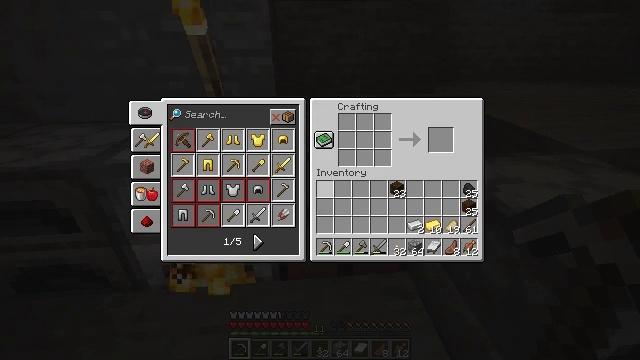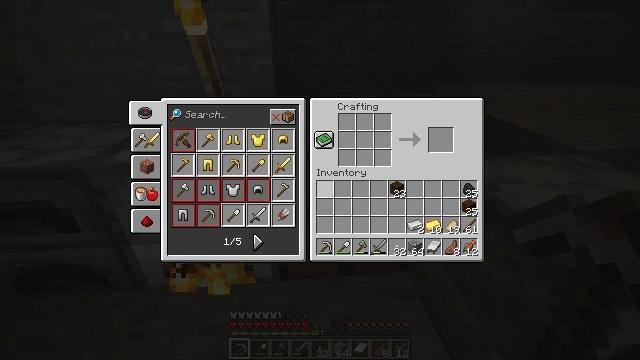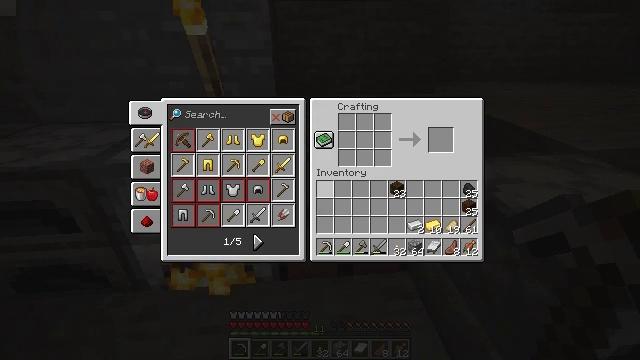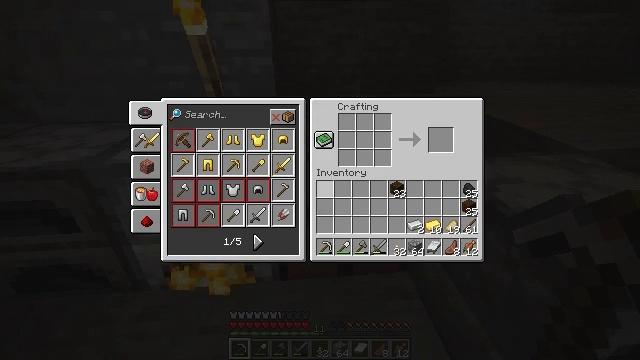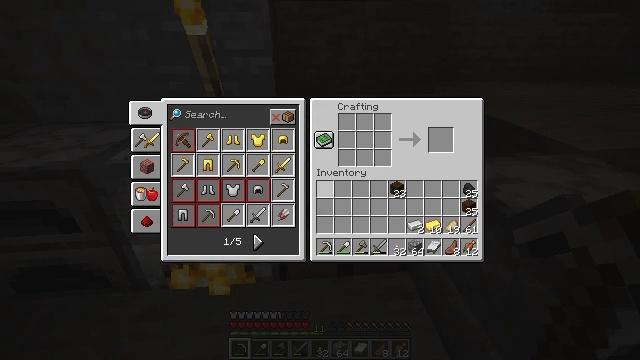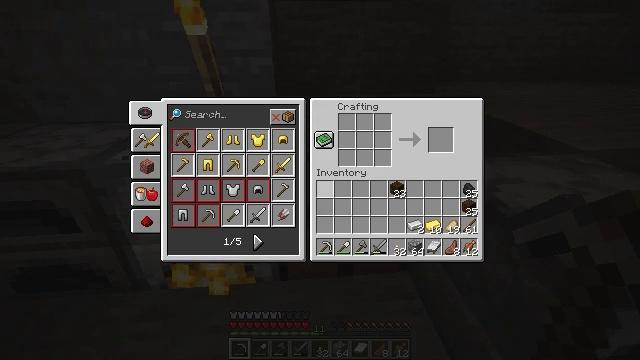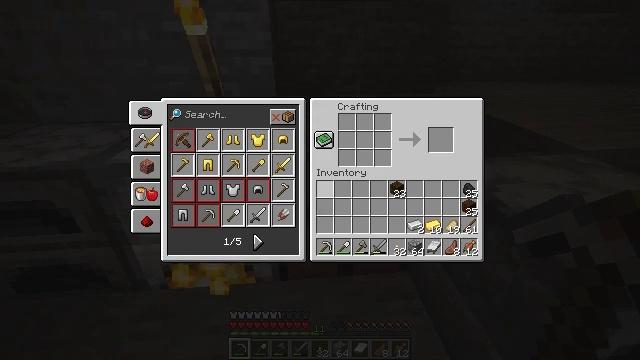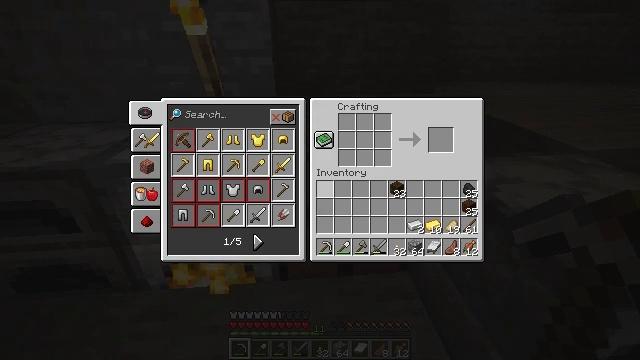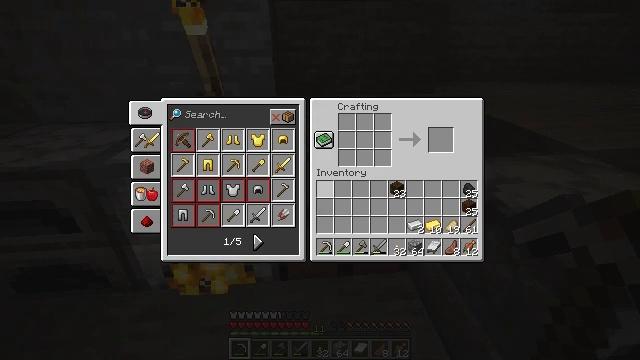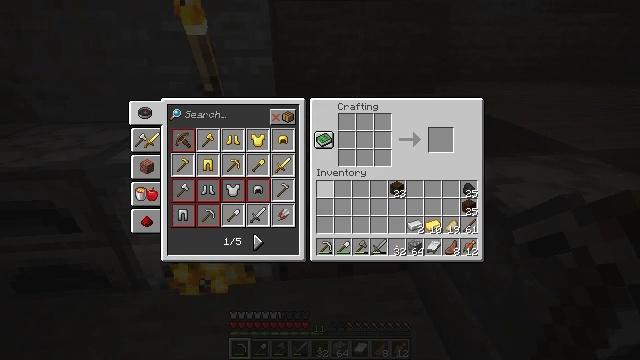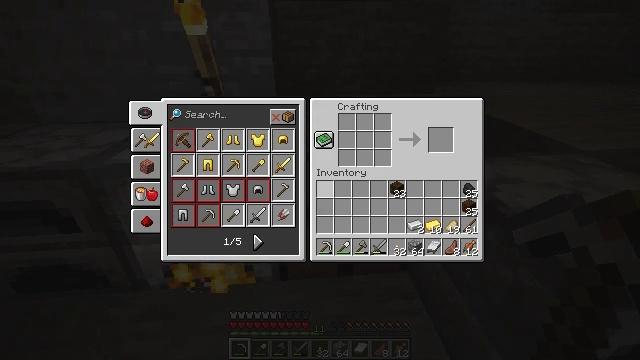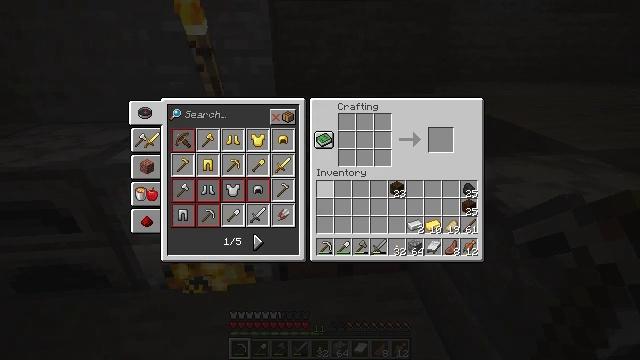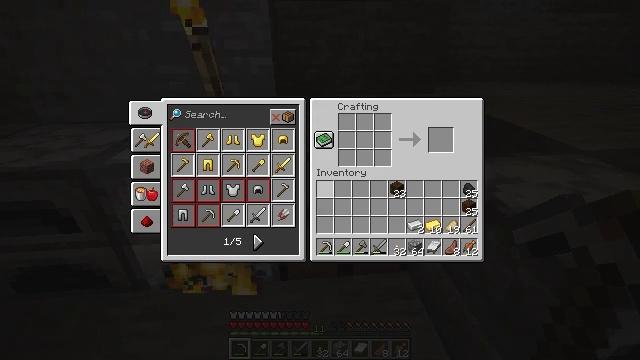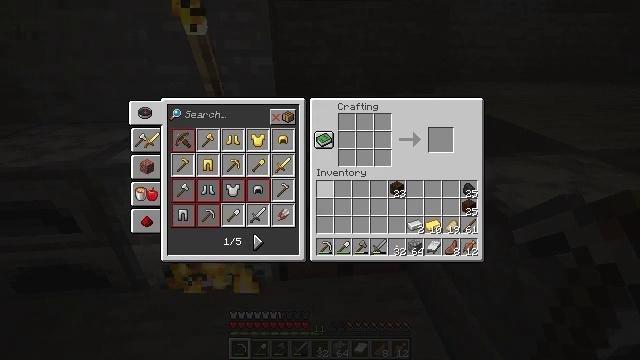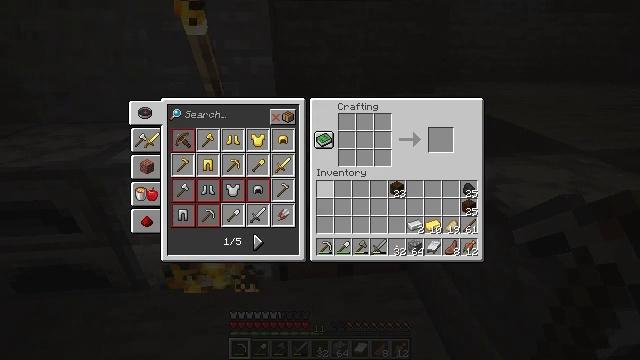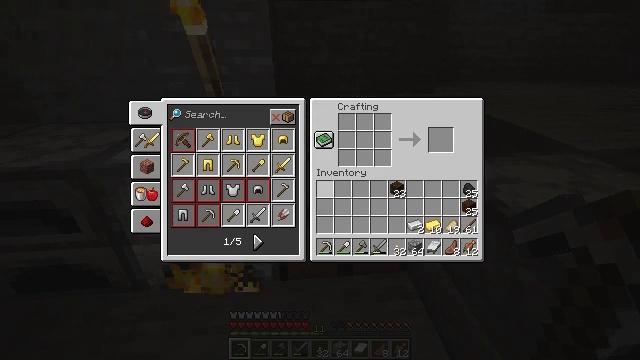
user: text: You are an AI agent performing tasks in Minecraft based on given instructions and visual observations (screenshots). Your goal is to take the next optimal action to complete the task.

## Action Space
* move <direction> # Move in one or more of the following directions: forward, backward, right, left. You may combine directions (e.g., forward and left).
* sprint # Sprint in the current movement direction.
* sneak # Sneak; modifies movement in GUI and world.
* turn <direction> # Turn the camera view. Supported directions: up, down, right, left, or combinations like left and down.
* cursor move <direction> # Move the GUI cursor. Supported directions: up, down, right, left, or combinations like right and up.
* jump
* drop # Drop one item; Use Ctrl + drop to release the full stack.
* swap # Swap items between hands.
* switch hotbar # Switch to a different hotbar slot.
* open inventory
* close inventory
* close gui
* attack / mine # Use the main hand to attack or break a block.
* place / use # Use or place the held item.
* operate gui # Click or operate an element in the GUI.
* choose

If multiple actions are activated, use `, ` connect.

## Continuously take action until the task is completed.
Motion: motion action
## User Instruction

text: Make golden boots with gold ingots.
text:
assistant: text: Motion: no_op
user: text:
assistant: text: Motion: no_op
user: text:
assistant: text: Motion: no_op
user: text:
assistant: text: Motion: no_op
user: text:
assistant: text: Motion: no_op
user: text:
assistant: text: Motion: no_op
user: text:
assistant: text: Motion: no_op
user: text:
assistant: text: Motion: no_op
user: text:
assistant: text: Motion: no_op
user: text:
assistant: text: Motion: no_op
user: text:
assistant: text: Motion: no_op
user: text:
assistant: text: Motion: no_op
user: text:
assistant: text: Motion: no_op
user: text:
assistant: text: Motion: no_op
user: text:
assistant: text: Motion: no_op
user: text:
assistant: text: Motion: no_op
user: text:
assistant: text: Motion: no_op
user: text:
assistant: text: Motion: no_op
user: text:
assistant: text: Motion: no_op
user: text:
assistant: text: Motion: no_op
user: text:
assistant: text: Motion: no_op
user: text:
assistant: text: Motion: no_op
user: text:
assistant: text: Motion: no_op
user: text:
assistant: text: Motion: no_op
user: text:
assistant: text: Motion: no_op
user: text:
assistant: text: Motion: no_op
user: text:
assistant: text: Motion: no_op
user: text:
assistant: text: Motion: no_op
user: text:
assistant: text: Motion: no_op
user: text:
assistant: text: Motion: no_op